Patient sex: M
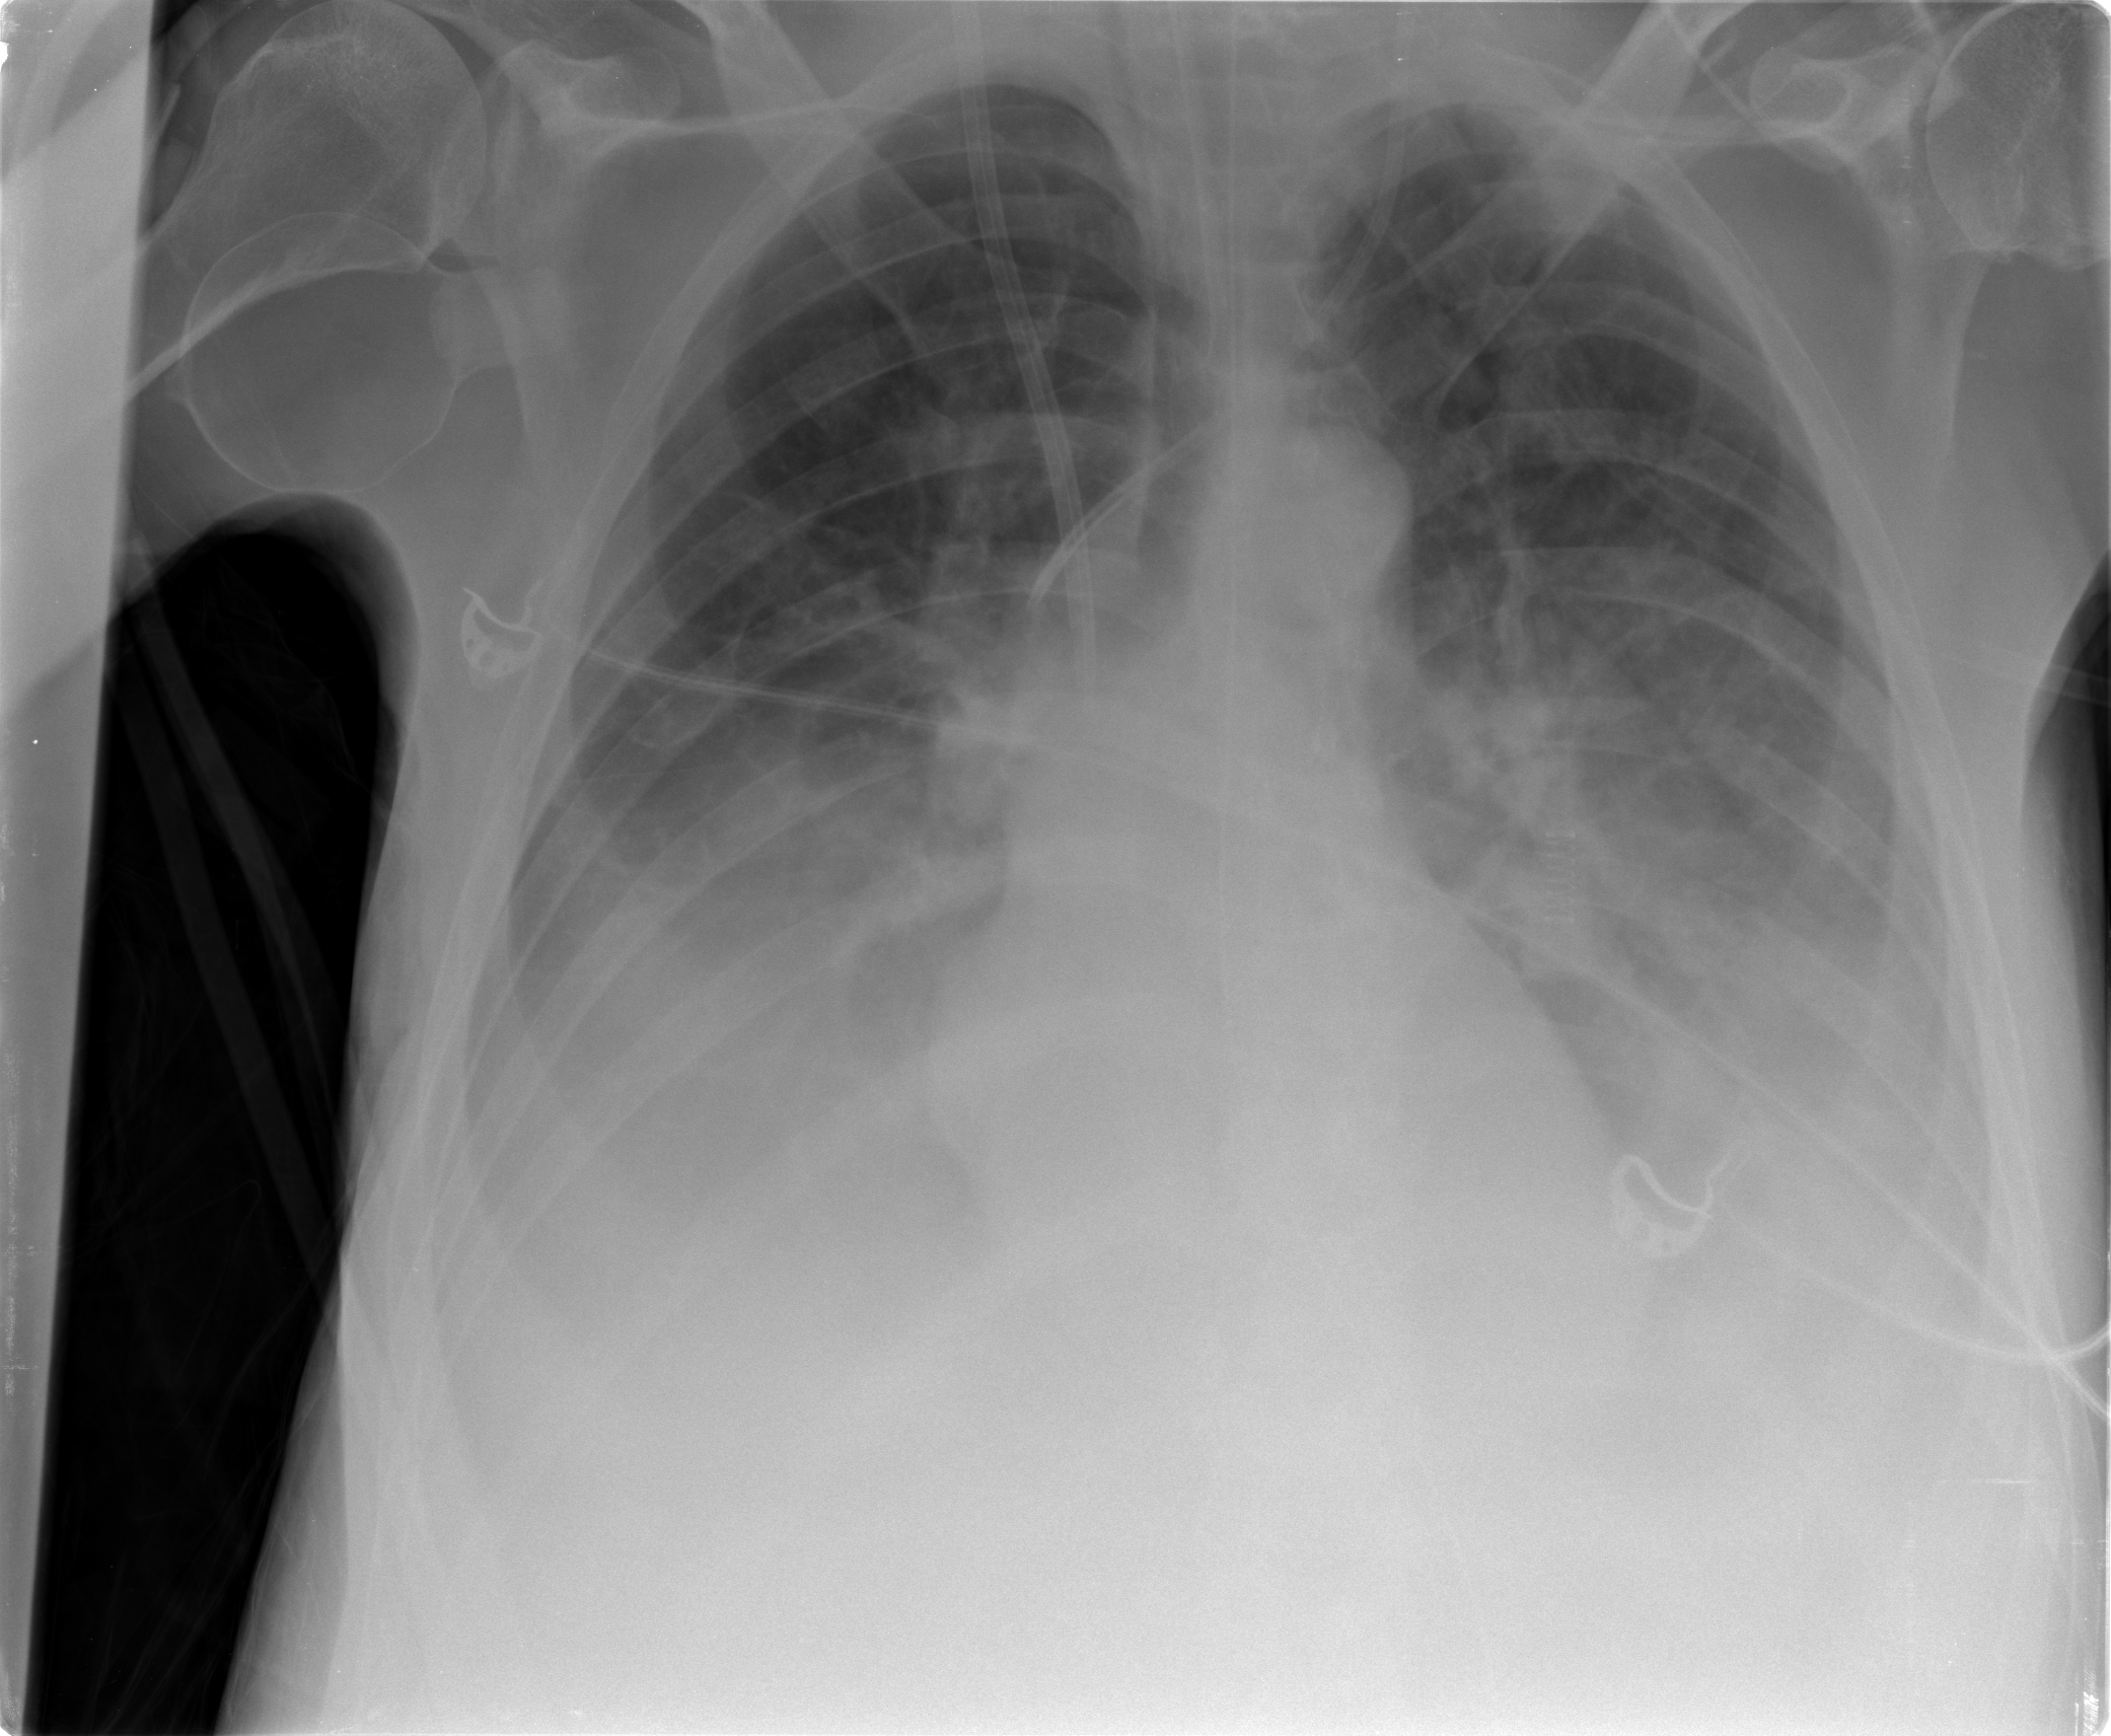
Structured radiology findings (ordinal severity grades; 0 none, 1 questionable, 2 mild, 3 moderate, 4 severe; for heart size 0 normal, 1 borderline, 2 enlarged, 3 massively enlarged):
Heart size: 0
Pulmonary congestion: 0
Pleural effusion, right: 2
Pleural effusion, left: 2
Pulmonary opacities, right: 1
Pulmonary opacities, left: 2
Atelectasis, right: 2
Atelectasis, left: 2